Question: I have three objects USER, CONTACT and ACTION.
Each USER has many CONTACTS and each CONTACT has many ACTIONS
Each CONTACT and ACTION has status assigned to them, e.g. 20 or 60 or...
Please have a look at the data model.
Requirement is to get the CONTACTs having a particular status, or get the CONTACTs whose ACTIONs have that particular status.
E.g. get me CONTACTs with status 20, or CONTACTs who's ACTIONs have status 20
At the moment I have the following query that is retrieving the CONTACTs with the status 20 and does not considers that status of the ACTIONs
USER
'''
public class User {
private Integer userID;
private String userFirstName;
private String userLastName;
private Set<Contact> contactSet = new HashSet<Contact>();
private Set<Action> actionSet = new HashSet<Action>();
private ContactCriteria contactCriteria;
.
.
.
}
'''
CONTACT
'''
public class Contact implements Serializable {
private Integer contactID;
private Integer contactStatus = 0;
private String givenName;
private String familyName;
private String streetAddress;
private Set<User> userSet = new HashSet<User>();
private Set<Action> actionSet = new HashSet<Action>();
.
.
.
}
'''
ACTION
'''
public class Action implements Serializable {
private Integer actionID;
private Integer actionStatus;
private User user;
private String actionNote;
private Contact contact;
.
.
.
}
'''
Following are my mapping files:
User.hbm.xml
'''
<?xml version="1.0"?>
<!DOCTYPE hibernate-mapping PUBLIC "-//Hibernate/Hibernate Mapping DTD 3.0//EN"
"http://hibernate.sourceforge.net/hibernate-mapping-3.0.dtd">
<hibernate-mapping package="com.smallworks.model" schema="smallworksdb">
<class name="User" table="USERACCOUNT">
<id column="USER_ID" length="500" name="userID">
<generator class="increment"/>
</id>
<property column="USER_FIRSTNAME" generated="never" lazy="false" length="100" name="userFirstName"/>
<property column="USER_LASTNAME" generated="never" lazy="false" length="100" name="userLastName"/>
<set cascade="all" fetch="select" lazy="true" name="contactSet" sort="unsorted" table="USER_CONTACT">
<key column="USER_ID"/>
<many-to-many class="com.smallworks.model.Contact"
column="CONTACT_ID" order-by="CONTACT_ID" unique="false"/>
</set>
<!-- one to many mapping with Action -->
<set inverse="true" lazy="true" name="actionSet" sort="unsorted" order-by="ACTION_DUE_DATE" cascade="save-update">
<key column="USER_ID"/>
<one-to-many class="com.smallworks.model.Action"/>
</set>
<!-- one to one mapping with ContactCriteria -->
<one-to-one name="contactCriteria" class="com.smallworks.model.ContactCriteria"
cascade="save-update" lazy="false"></one-to-one>
</class>
</hibernate-mapping>
'''
Contact.hbm.xml
'''
<?xml version="1.0"?>
<!DOCTYPE hibernate-mapping PUBLIC "-//Hibernate/Hibernate Mapping DTD 3.0//EN"
"http://hibernate.sourceforge.net/hibernate-mapping-3.0.dtd">
<hibernate-mapping package="com.smallworks.model" schema="smallworksdb">
<class name="Contact" table="CONTACT">
<id column="CONTACT_ID" length="500" name="contactID">
<generator class="increment"/>
</id>
<property column="GIVEN_NAME" generated="never" lazy="false"
length="100" name="givenName"/>
<property column="FAMILY_NAME" generated="never" lazy="false"
length="100" name="familyName"/>
<property column="STREET_ADDRESS" generated="never" lazy="false"
length="100" name="streetAddress"/>
<property column="CONTACT_STATUS" generated="never" lazy="false"
name="contactStatus" type="integer"/>
<set inverse="true" lazy="false" name="userSet" sort="unsorted" table="USER_CONTACT">
<key column="CONTACT_ID"/>
<many-to-many class="com.smallworks.model.User" column="USER_ID" unique="false"/>
</set>
<!-- one to many mapping with Action -->
<set inverse="true" lazy="true" name="actionSet" sort="unsorted" order-by="ACTION_DUE_DATE" cascade="save-update">
<key column="CONTACT_ID"/>
<one-to-many class="com.smallworks.model.Action"/>
</set>
</class>
</hibernate-mapping>
'''
Action.hbm.xml
'''
<?xml version="1.0"?>
<!DOCTYPE hibernate-mapping PUBLIC "-//Hibernate/Hibernate Mapping DTD 3.0//EN"
"http://hibernate.sourceforge.net/hibernate-mapping-3.0.dtd">
<hibernate-mapping package="com.smallworks.model" schema="smallworksdb">
<class name="Action" table="ACTION">
<id column="ACTION_ID" length="500" name="actionID">
<generator class="increment"/>
</id>
<property column="ACTION_STATUS" generated="never" lazy="false"
name="actionStatus" type="integer"/>
<!-- many to one mapping with Contact -->
<many-to-one cascade="save-update"
class="com.smallworks.model.Contact" column="CONTACT_ID" lazy="false"
name="contact" not-null="true" />
<!-- many to one mapping with User -->
<many-to-one class="com.smallworks.model.User" column="USER_ID"
lazy="false" name="user" not-null="true"/>
</class>
</hibernate-mapping>
'''
My existing query is:
'''
Query query = session.createQuery("select distinct c FROM com.smallworks.model.User as u INNER JOIN u.contactSet as c WHERE u.userID=:userIDPara AND c.contactStatus in (:contactStatusPara)");
query.setParameter("userIDPara", user.getUserID());
query.setParameterList("contactStatusPara", statusList);
contactList = query.list();
'''

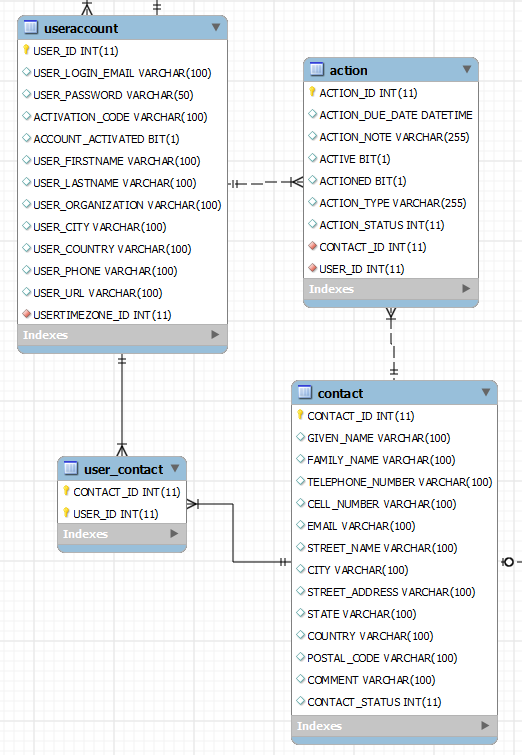
Answer: Add an outer join on c.actions as a and an OR restriction on a.status.
'select distinct c FROM com.smallworks.model.User as u INNER JOIN u.contactSet as c LEFT OUTER JOIN c.actionSet a WHERE u.userID=:userIDPara AND (c.contactStatus in (:contactStatusPara) OR a.actionStatus in (: actionStatusPara)'